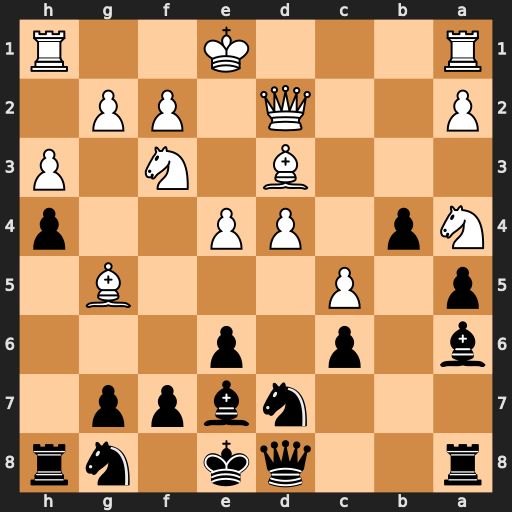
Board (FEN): r2qk1nr/3nbpp1/b1p1p3/p1P3B1/Np1PP2p/3B1N1P/P2Q1PP1/R3K2R
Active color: b
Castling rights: KQkq
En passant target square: -
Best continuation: Bxg5 Nxg5 Bxd3 Nxf7 Kxf7